Identify the alterations between these two images.
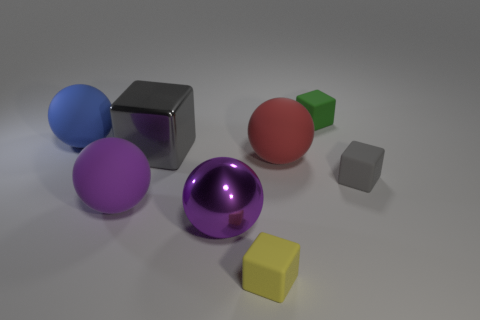
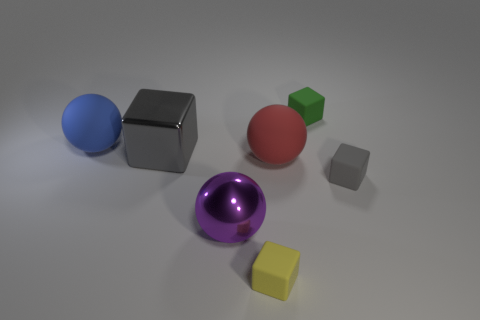
the purple matte object is missing
the purple matte object is missing
the big purple matte sphere that is behind the large purple metal thing has disappeared
the big purple rubber ball behind the large purple shiny object is no longer there
the large purple matte ball on the left side of the gray metallic object is missing